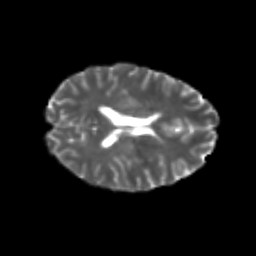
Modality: T2w
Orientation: axial
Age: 23
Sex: female
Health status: healthy
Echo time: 0.074 s